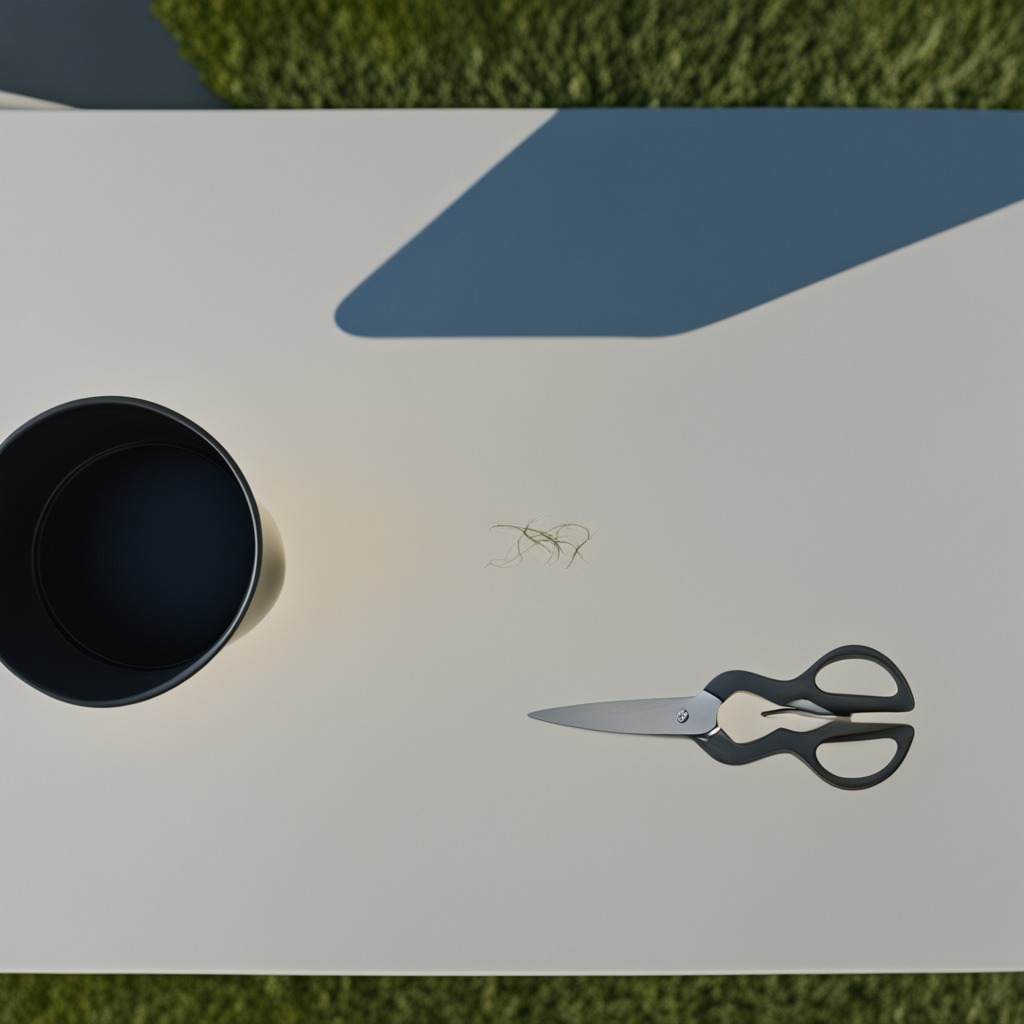
A scissor is lying on the textured surface of the table.